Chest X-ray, PA view. Patient: 26 years old, sex M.
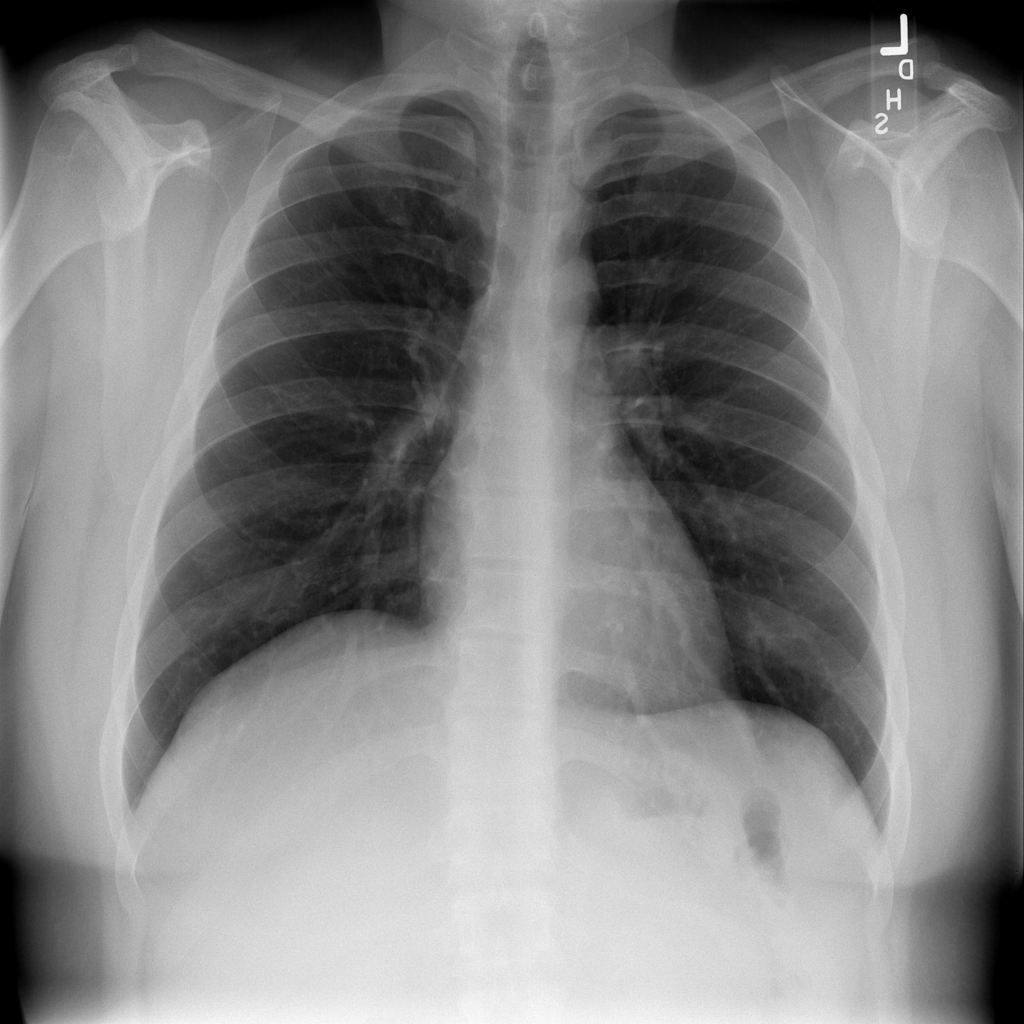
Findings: No Finding